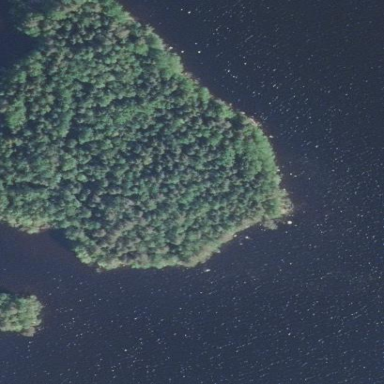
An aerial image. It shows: Islet surrounded by woodland.